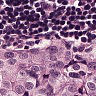
Metastatic tissue present: yes